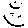
Label: smiley face